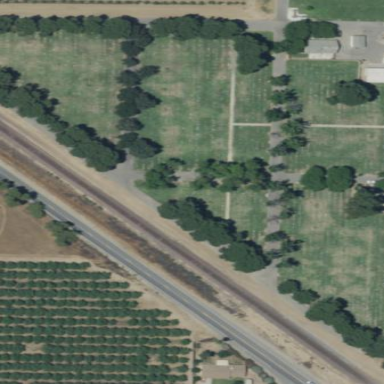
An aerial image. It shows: Cemetery.